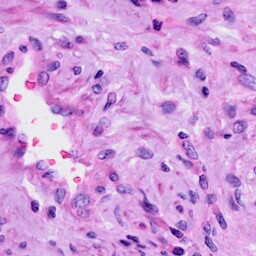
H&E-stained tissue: Cervix